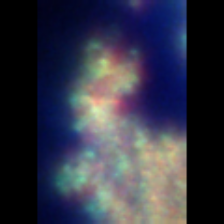
Taxon: Unknown_full_image
Group: Unknown